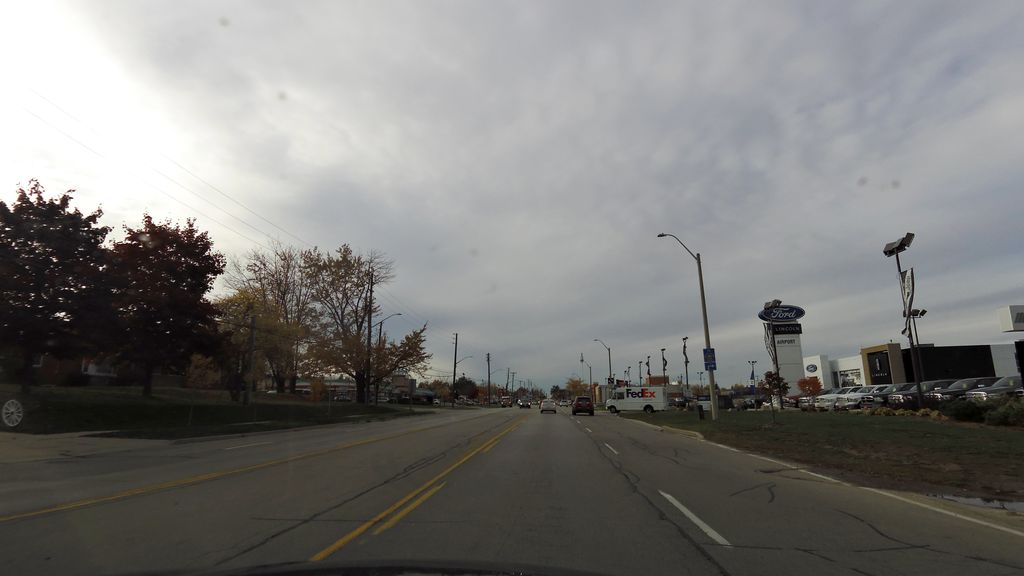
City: hamilton